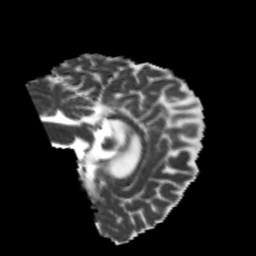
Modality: MD
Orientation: sagittal
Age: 21
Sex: female
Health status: healthy
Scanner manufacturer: philips
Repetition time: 7.391 s
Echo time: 0.08599 s